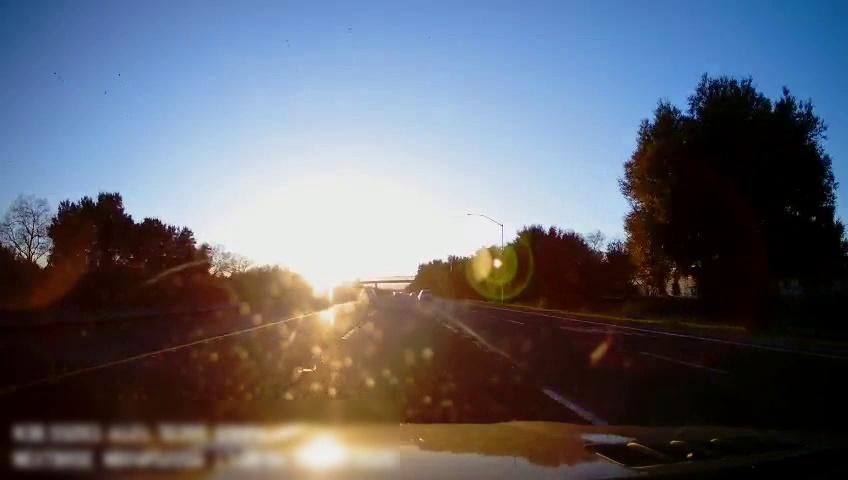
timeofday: Day
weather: Sunny
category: Drivable Space
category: Vehicles | SUV
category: Vehicles | SUV
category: Lanes | Alternate Lane
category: Lanes | Current Lane
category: Lanes | Current Lane
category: Lanes | Alternate Lane
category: Lanes | Alternate Lane